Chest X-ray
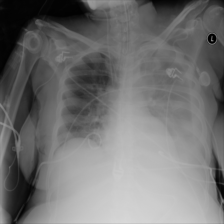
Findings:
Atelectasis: negative
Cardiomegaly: negative
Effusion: negative
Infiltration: negative
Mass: negative
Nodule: negative
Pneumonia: negative
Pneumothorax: negative
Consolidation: negative
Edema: negative
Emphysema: negative
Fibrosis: negative
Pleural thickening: negative
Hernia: negative